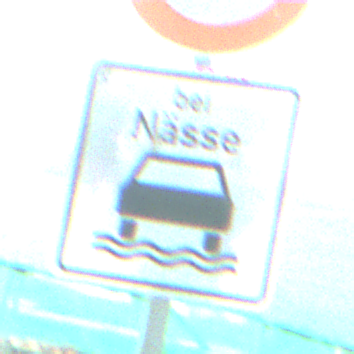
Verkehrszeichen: BeiNaesse
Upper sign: Geschwindigkeit80
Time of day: MorningAfternoon
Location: Roofed (Special)
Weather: PartlyCloudy
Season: NotSpecified
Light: Natural